Question: The app crashed when retrieving data from the database. What I want is when user navigates to profile, it will shows the data being registered in the database.
This is what is shown by Android Studio in the RUN section when the app crashes:
'''
E/SpannableStringBuilder: SPAN_EXCLUSIVE_EXCLUSIVE spans cannot have a zero length
SPAN_EXCLUSIVE_EXCLUSIVE spans cannot have a zero length
E/AndroidRuntime: FATAL EXCEPTION: main
Process: com.example.emergencynotificationhealthcare, PID: 24585
java.lang.NullPointerException: Attempt to invoke virtual method 'java.lang.String
java.lang.Object.toString()' on a null object reference
at com.example.emergencynotificationhealthcare.profileGuardian$1.onDataChange(profileGuardian.java:43)
at com.google.firebase.database.core.ValueEventRegistration.fireEvent(ValueEventRegistration.java:75)
at com.google.firebase.database.core.view.DataEvent.fire(DataEvent.java:63)
at com.google.firebase.database.core.view.EventRaiser$1.run(EventRaiser.java:55)
at android.os.Handler.handleCallback(Handler.java:761)
at android.os.Handler.dispatchMessage(Handler.java:98)
at android.os.Looper.loop(Looper.java:156)
at android.app.ActivityThread.main(ActivityThread.java:6605)
at java.lang.reflect.Method.invoke(Native Method)
at com.android.internal.os.ZygoteInit$MethodAndArgsCaller.run(ZygoteInit.java:999)
at com.android.internal.os.ZygoteInit.main(ZygoteInit.java:889)
'''
This is the reported profileGuardian.java:
'''
public class profileGuardian extends AppCompatActivity {
TextInputLayout guardian_username, guardian_email, guardian_phoneNo, guardian_password, address;
TextView usernameLabel, emailLabel;
@Override
protected void onCreate(Bundle savedInstanceState) {
super.onCreate(savedInstanceState);
setContentView(R.layout.activity_profile_guardian);
//Hooks
guardian_username = (TextInputLayout)findViewById(R.id.full_name_profile);
guardian_email = (TextInputLayout)findViewById(R.id.email_profile);
guardian_phoneNo = (TextInputLayout)findViewById(R.id.phoneNo_profile);
guardian_password = (TextInputLayout)findViewById(R.id.password_profile);
emailLabel = (TextView)findViewById(R.id.email_field);
usernameLabel = (TextView)findViewById(R.id.username_field);
DatabaseReference rootNode = FirebaseDatabase.getInstance().getReference();
DatabaseReference reference = rootNode.child("user");
reference.addValueEventListener(new ValueEventListener() {
@Override
public void onDataChange(@NonNull DataSnapshot dataSnapshot) {
String username = dataSnapshot.child("username").getValue().toString();
String email = dataSnapshot.child("email").getValue().toString();
String password = dataSnapshot.child("password").getValue().toString();
String phoneNo = dataSnapshot.child("phoneNo").getValue().toString();
guardian_username.getEditText().setText(username);
guardian_email.getEditText().setText(email);
guardian_password.getEditText().setText(password);
guardian_phoneNo.getEditText().setText(phoneNo);
usernameLabel.setText(username);
emailLabel.setText(email);
}
@Override
public void onCancelled(@NonNull DatabaseError error) {
throw error.toException(); // never ignore errors
}
});
}
}
'''

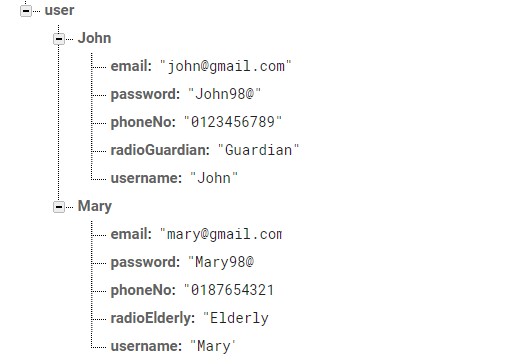
Answer: It is because you are adding value event listener on user node and user node contains
all user like in the picture it contains
John, Mary
and then they have fields like email, password....
so you have to change your code a little bit because the value event listener will give you all the users and then you can traverse every user to retrieve it fields like username etc and then check get the data of the user you want in the loop as below in code.
'''
for (DataSnapshot internalNode : dataSnapshot.getChildren()) {
// Here it will run for all the users one by one
String username = internalNode.child("username").getValue().toString();
String email = internalNode.child("email").getValue().toString();
String password = internalNode.child("password").getValue().toString();
String phoneNo = internalNode.child("phoneNo").getValue().toString();
}
'''
However, if you want data of specific user like John then you can change database reference like and your own code will work fine then
DatabaseReference reference = rootNode.child("user/John");